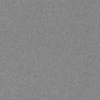
Label: dusty